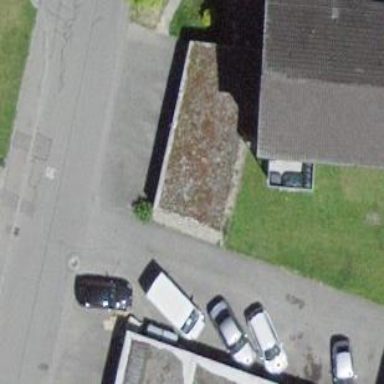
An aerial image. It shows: Flat-roofed garage.